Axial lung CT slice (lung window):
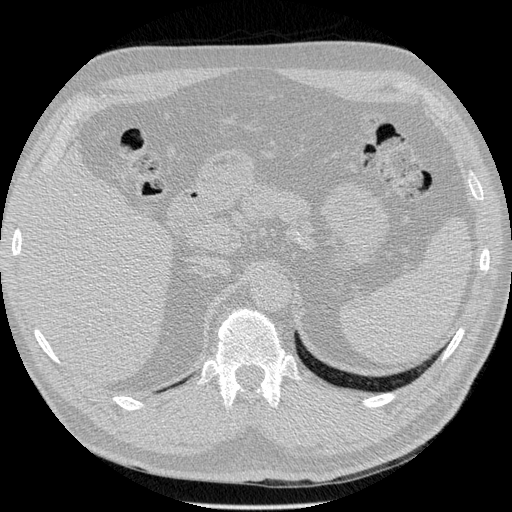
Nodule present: no